一年级 · 算术
数. (按从左到右的顺序依次填写)

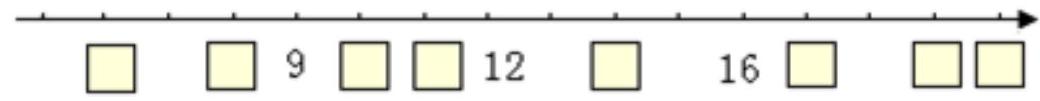
答案: 6 ; 8 ; 10 ; 11 ; 14 ; 17 ; 19 ; 20$